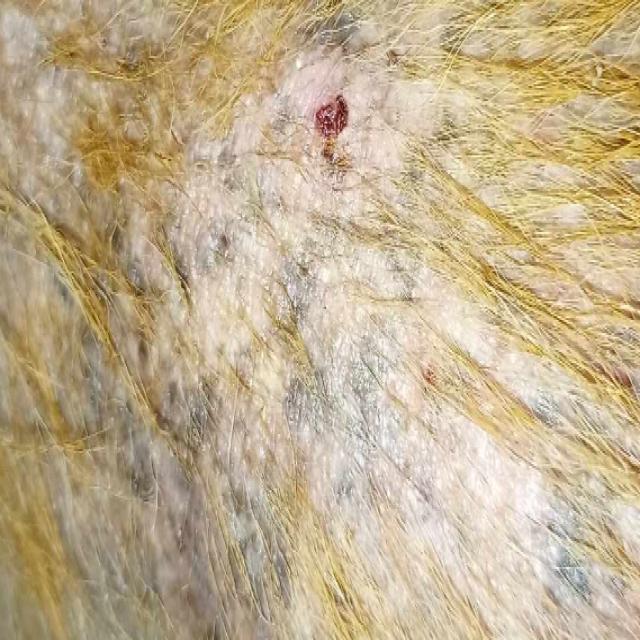
Canine demodicosis (Demodex mange) — caused by Demodex canis mites. Presents with alopecia, follicular papules, pustules, and comedones. Often localized on face and forelimbs.